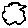
Label: cloud